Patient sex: M
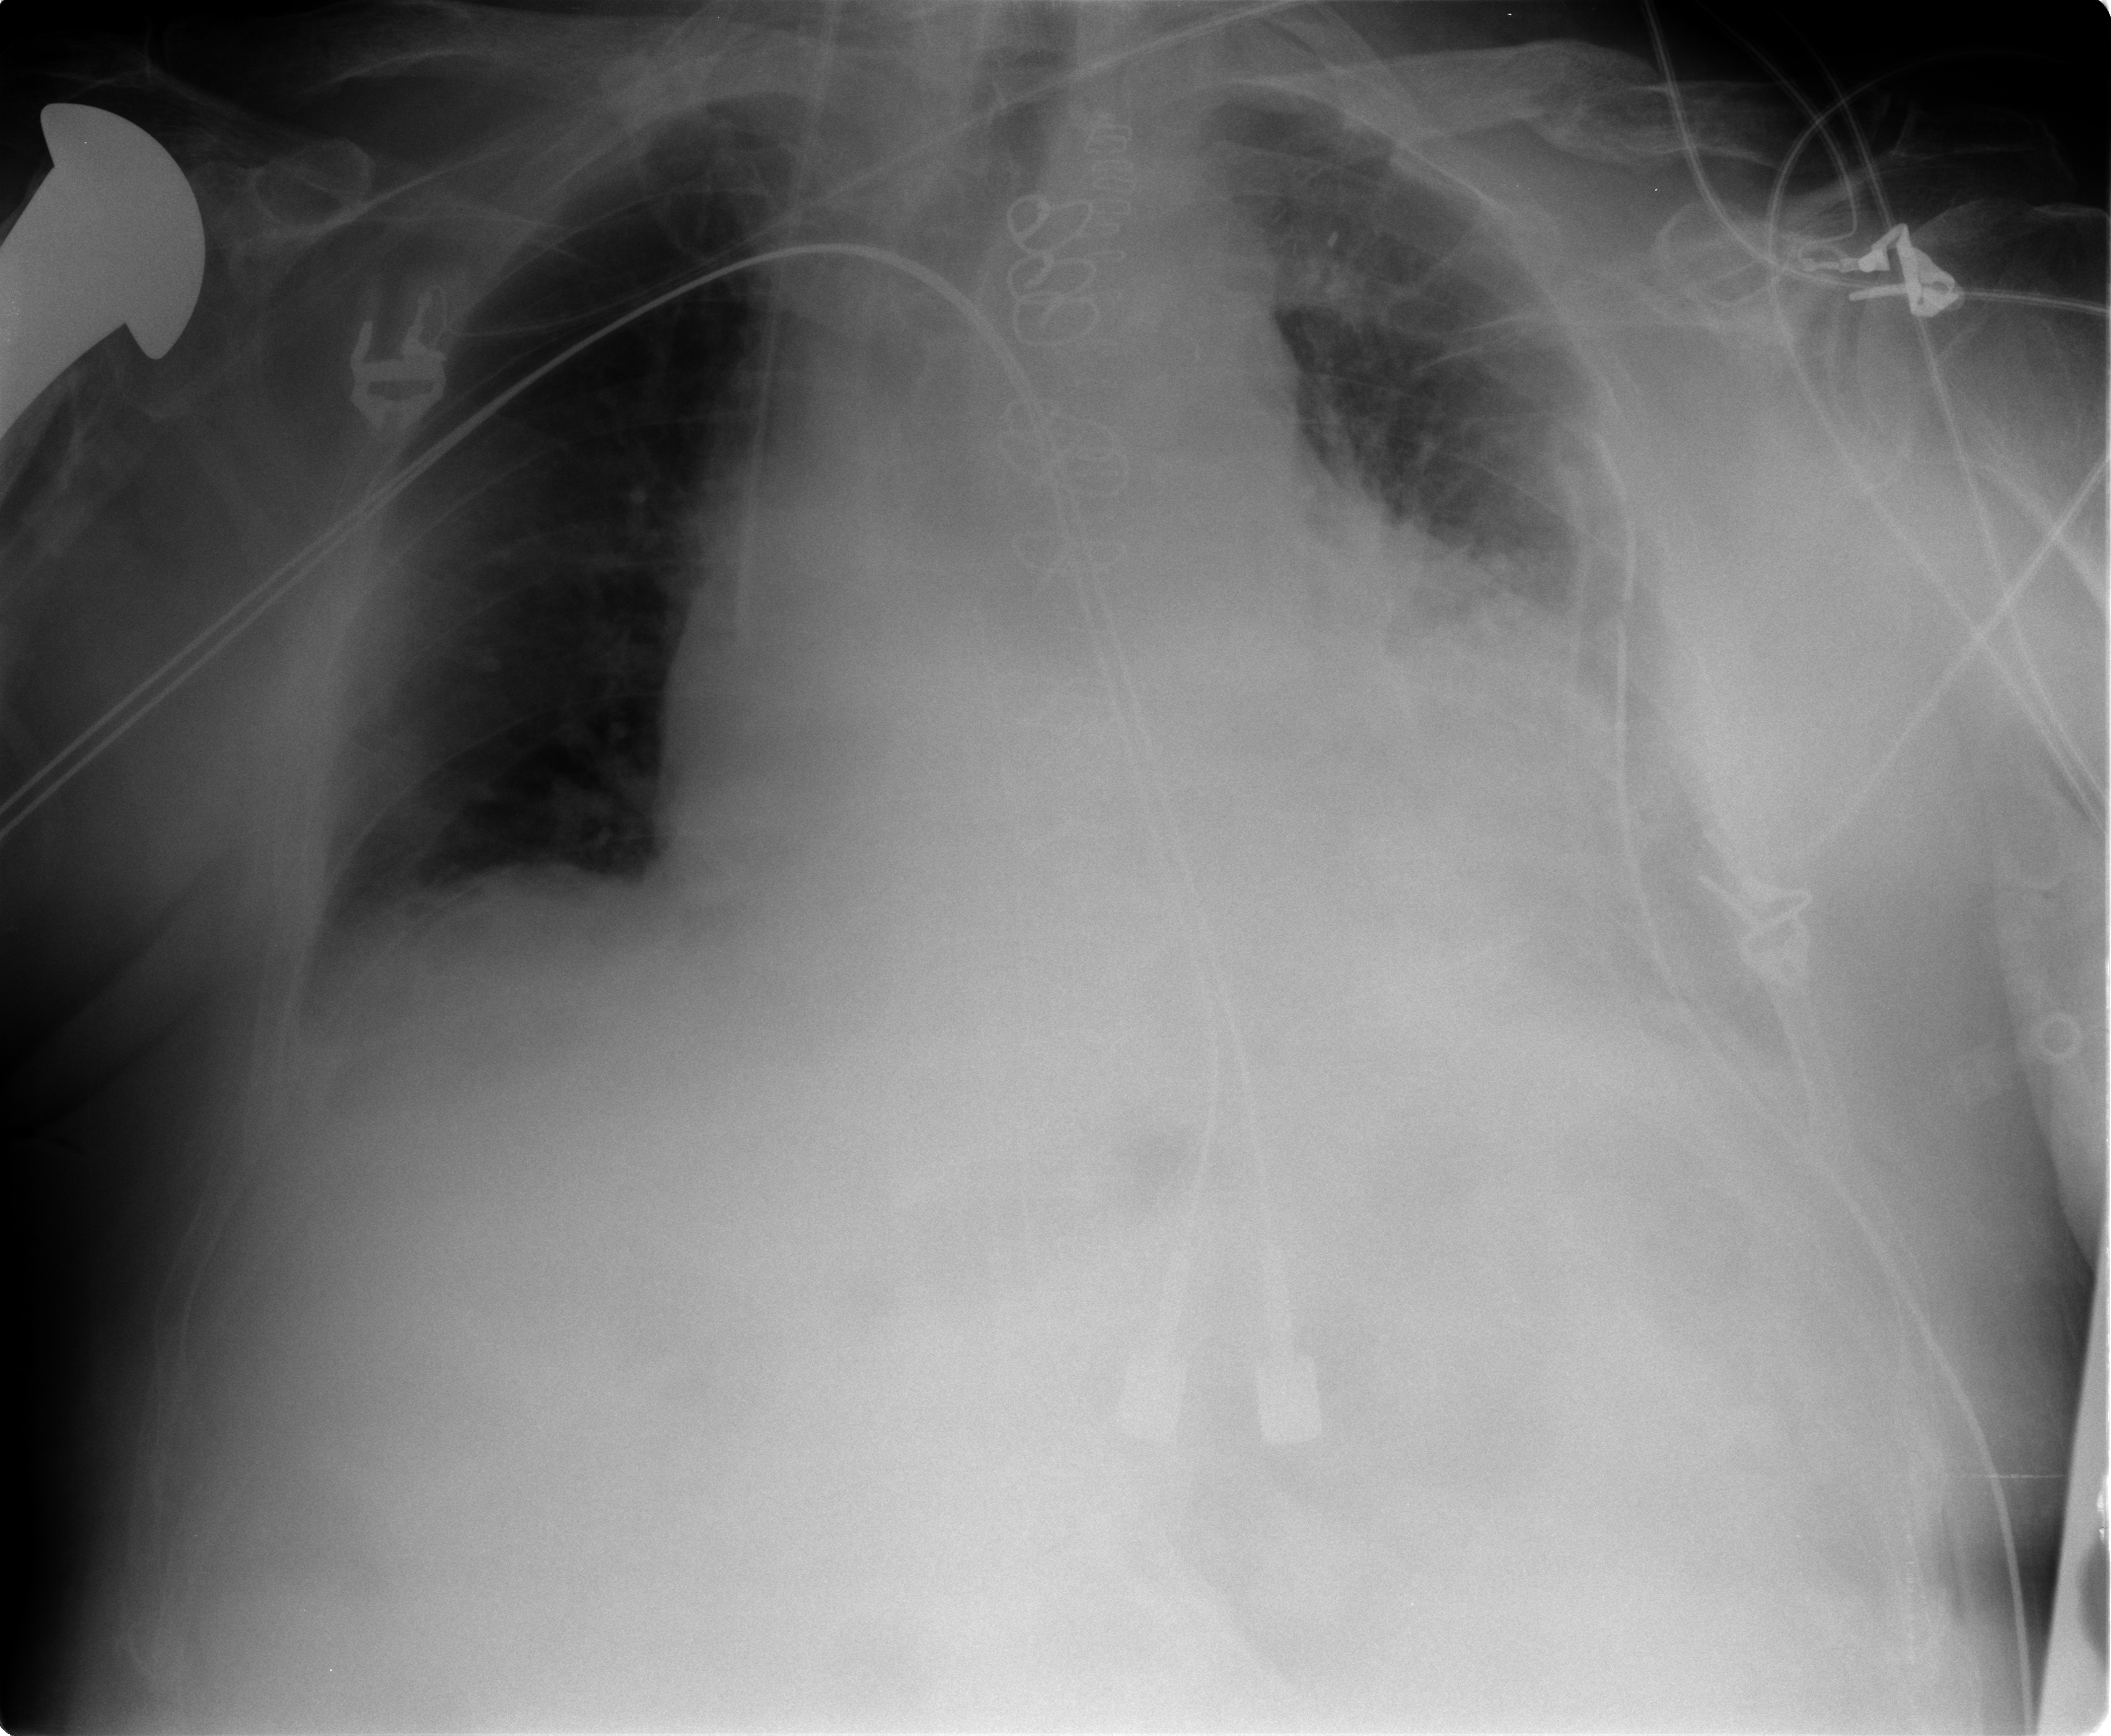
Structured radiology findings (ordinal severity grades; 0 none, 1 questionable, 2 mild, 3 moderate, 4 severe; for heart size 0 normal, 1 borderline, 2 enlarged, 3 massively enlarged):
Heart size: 2
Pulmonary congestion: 2
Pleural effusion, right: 2
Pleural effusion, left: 3
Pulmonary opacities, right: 1
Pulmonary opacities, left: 1
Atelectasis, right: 1
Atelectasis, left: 2